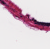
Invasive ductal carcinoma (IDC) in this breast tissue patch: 0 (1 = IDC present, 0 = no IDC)